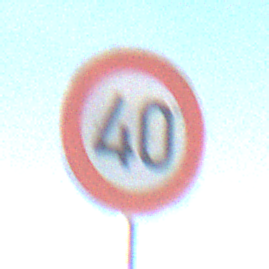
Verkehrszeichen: Geschwindigkeit40
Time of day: SunriseSunset
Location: Outdoor (Nature)
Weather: PartlyCloudy
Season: NotSpecified
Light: Natural